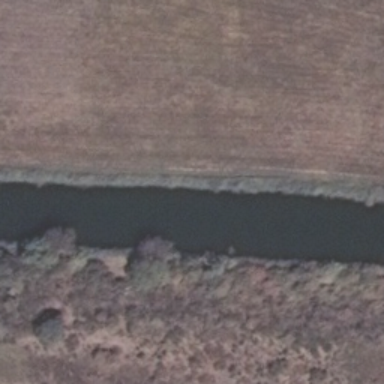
It is a river with some plants on both banks of the river .